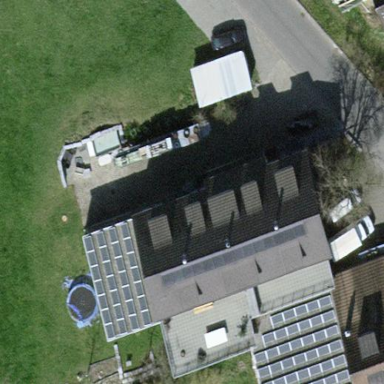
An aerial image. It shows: Simple house.